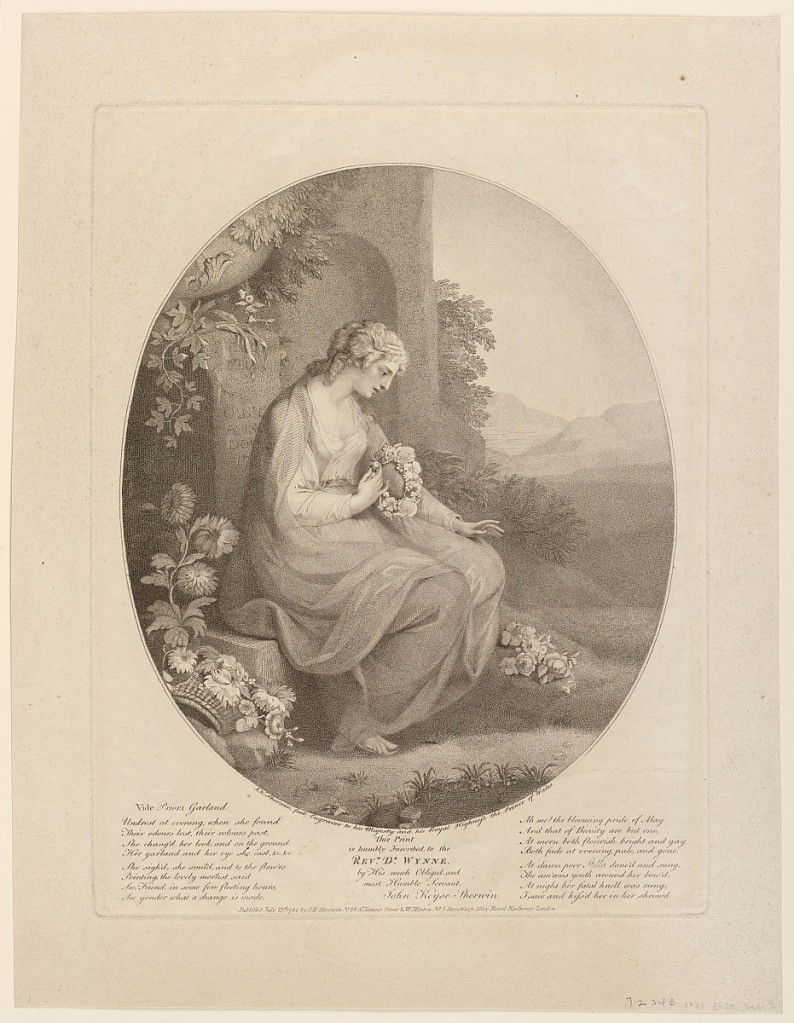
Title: Mourning Figure
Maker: John Keyse Sherwin, English, 1751 - 1790
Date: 1784
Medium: Stipple engraving in brick red ink on paper
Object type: Print
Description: Within an oval a female figures sites before a tomb and weaves a flower garland. Flowers stren on the ground about her.